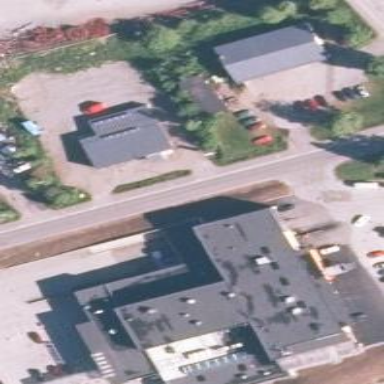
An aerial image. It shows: Retail building.